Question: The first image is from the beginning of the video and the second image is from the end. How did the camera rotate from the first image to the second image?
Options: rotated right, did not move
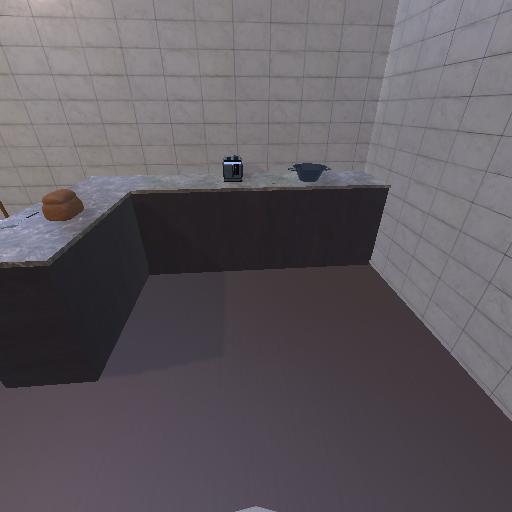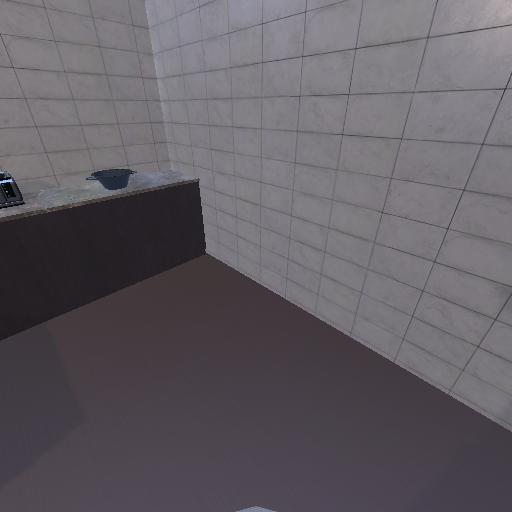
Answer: rotated right